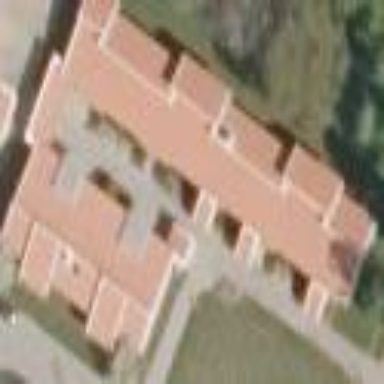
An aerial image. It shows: Terrace building.